Question: I am trying to make the following table:

I have an outer border and one border at the bottom.
I got it all right, my only problem is that I can't get the space between the outer border and table (space of 20 px)
when I use border-spacing it doesn't work.
I would appreciate your help.
here is a sample of the code:
<URL>
css code:
'''
.outlined
{
font:13px Tahoma;
width: 70%;
border-collapse: collapse;
border: 10px solid #d0d0ff;
margin: 20px;
border-spacing:20px;
}
.center{
text-align: center;
}
.side{
text-align: left;
}
.lastLine{
border-bottom: 2px solid black;
}
'''
html code:
'''
<!DOCTYPE html>
<html>
<title>web programming project 2</title>
<link rel="stylesheet" type="text/css" href="exe2CSS2.css">
<body>
<table class="outlined">
<tr id="headline">
<th class="side">Item</th>
<th class="side">Manufacturer</th>
<th class="side">Size</th>
<th class="center">Unit Price</th>
<th class="center">Quantity</th>
<th class="center">Total Price</th>
</tr>
<tr class="firstCol">
<td class="side">Corn Flakes</td>
<td class="side">Kellogg's</td>
<td class="side">18 0z</td>
<td class="center">2.5</td>
<td class="center">1</td>
<td class="center">2.5</td>
</tr>
<tr class="secondCol">
<td class="side">Solid White Tuna</td>
<td class="side">Starkist</td>
<td class="side">5 oz</td>
<td class="center">2.79</td>
<td class="center">2</td>
<td class="center">5.58</td>
</tr>
<tr class="firstCol">
<td class="side">Cream of Mushroom Soup</td>
<td class="side">Campbell's</td>
<td class="side">10.75 oz</td>
<td class="center">1.00</td>
<td class="center">2</td>
<td class="center">2.00</td>
</tr>
<tr class="secondCol">
<td class="side">2% Lowfat Milk</td>
<td class="side">Safeway</td>
<td class="side">0.5 gal</td>
<td class="center">1.99</td>
<td class="center">1</td>
<td class="center">1.99</td>
</tr>
<tr class="lastLine">
<td class="side">Extra-Wide Egg Noodles</td>
<td class="side">Golden Grain</td>
<td class="side">12 oz</td>
<td class="center">0.87</td>
<td class="center">3</td>
<td class="center">2.61</td>
</tr>
<tr class="bottom">
<td>Total</td>
<td></td>
<td></td>
<td></td>
<td class="center">9</td>
<td class="center">14.68</td>
</tr>
</table>
</body>
</html>
'''
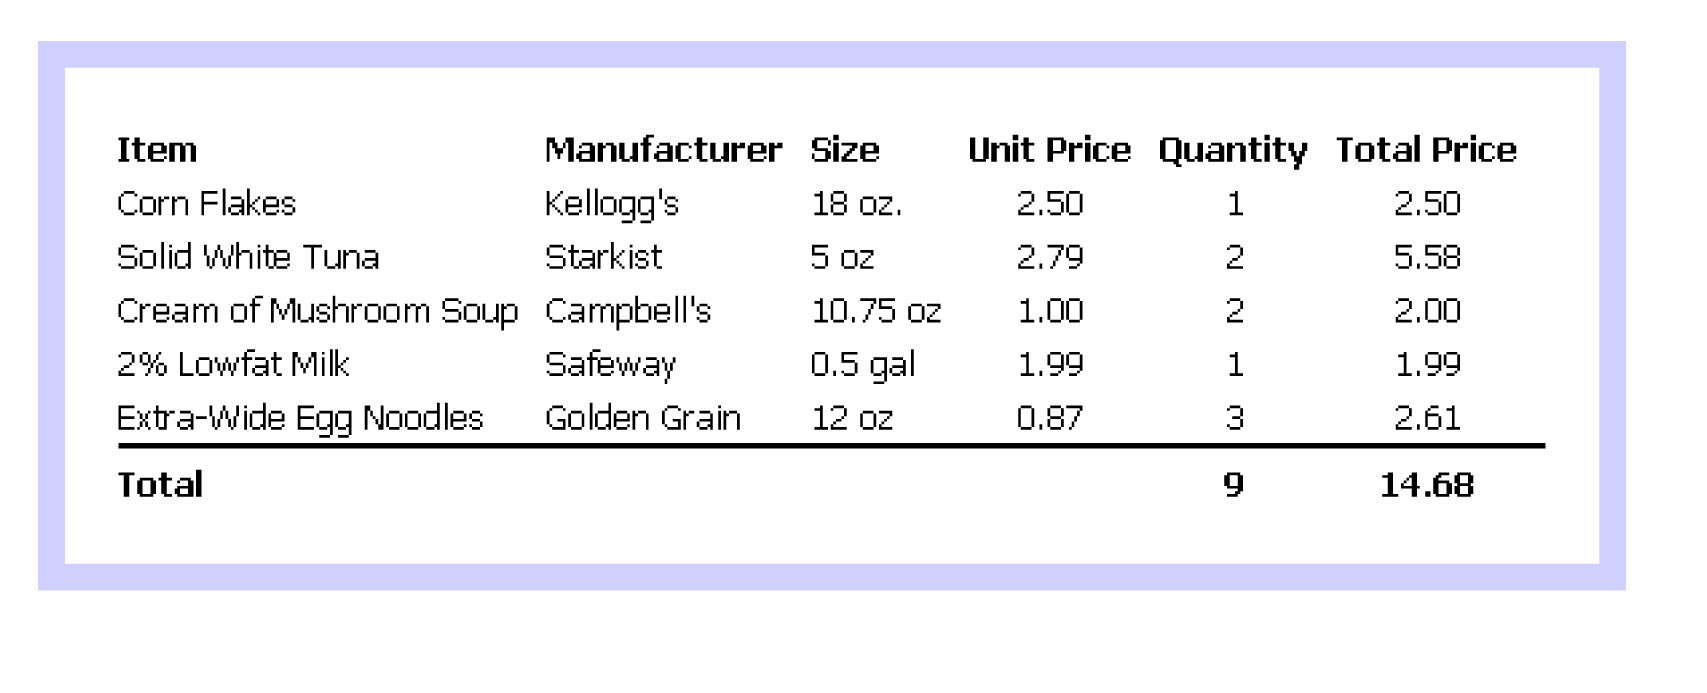
Answer: I would just use a container div and put the border on that with some padding:
<URL>
Html becomes:
'''
<div class="outlined-container-1">
<div class="outlined-container-2">
<table class="outlined">
<tr id="headline">
<th class="si .......
</div>
</div>
'''
Additional CSS:
'''
.outlined-container-1
{
width:70%;
}
.outlined-container-2
{
border: 10px solid #d0d0ff;
padding:20px;
}
.outlined
{
width:100%;
font:13px Tahoma;
border-collapse: collapse;
}
'''
Obviously change the outlined name to something more relevant.